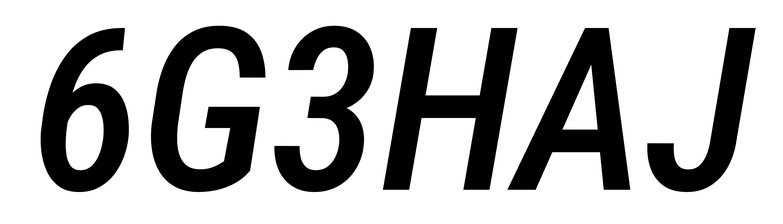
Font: Roboto-Italic_Condensed_Medium_Italic